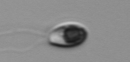
Label: flagellate